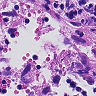
Metastatic tissue present: yes